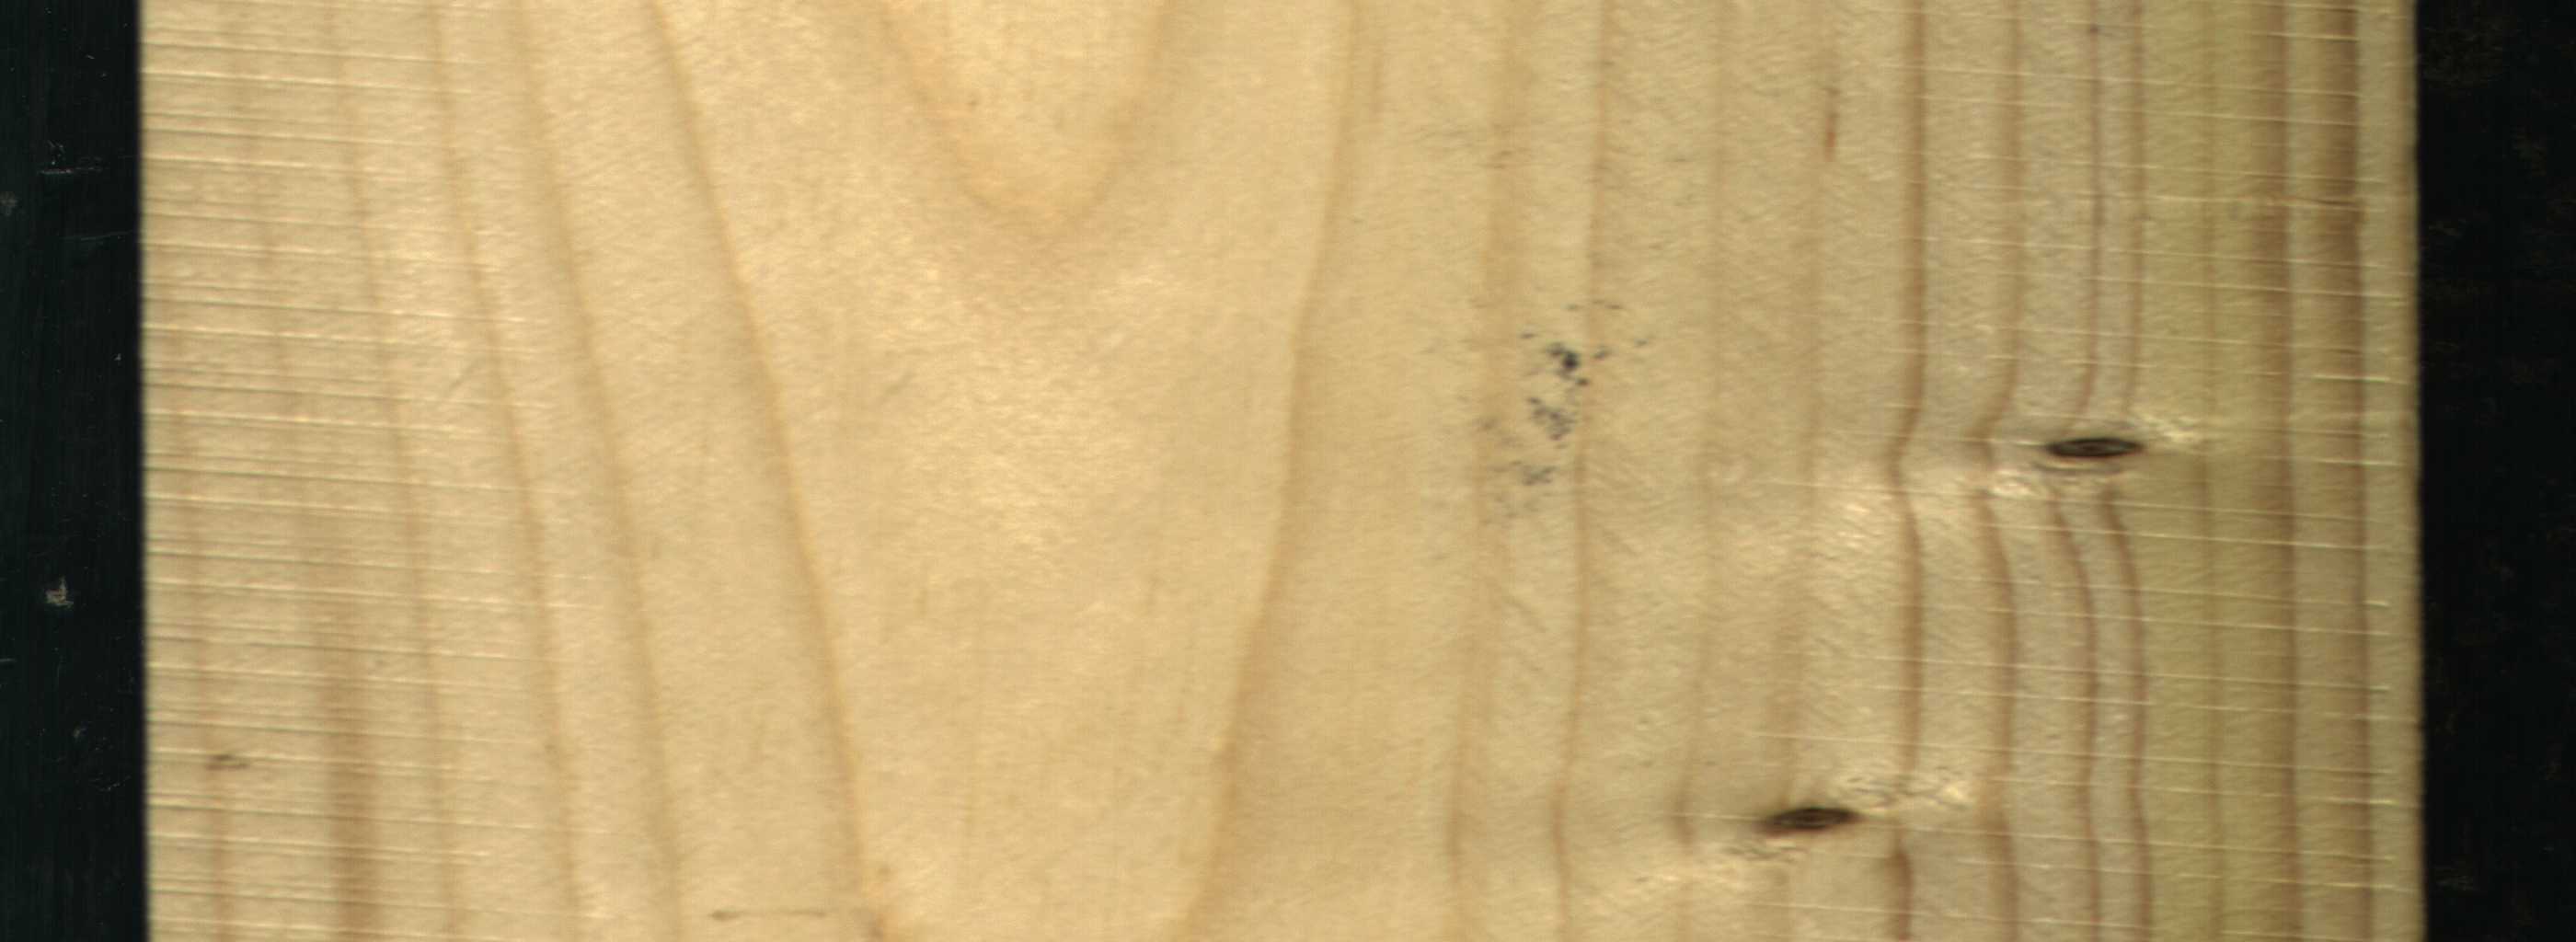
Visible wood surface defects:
Dead_Knot
Dead_Knot